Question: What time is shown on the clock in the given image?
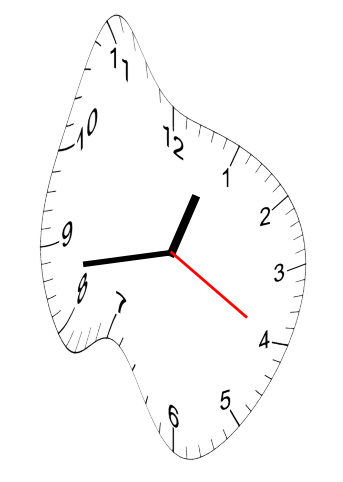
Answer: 12:43:20